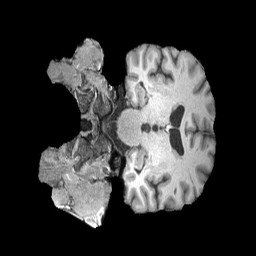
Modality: T1w
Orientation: coronal
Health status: healthy